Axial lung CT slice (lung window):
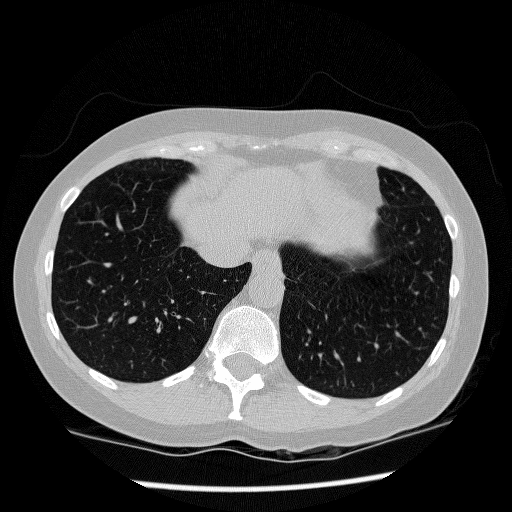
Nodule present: no